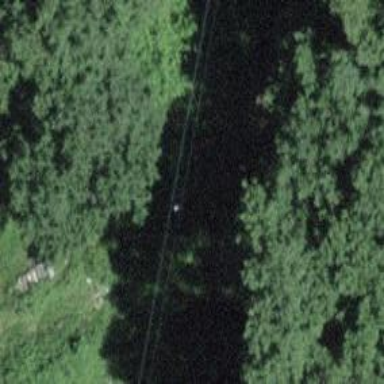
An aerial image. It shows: Minor power line.